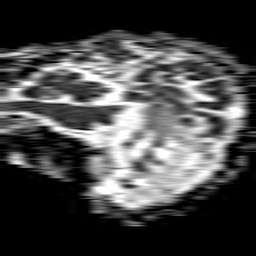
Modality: ADC
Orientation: sagittal
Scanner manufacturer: philips
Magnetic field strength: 1.5 T
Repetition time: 4.6 s
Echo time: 0.08631 s